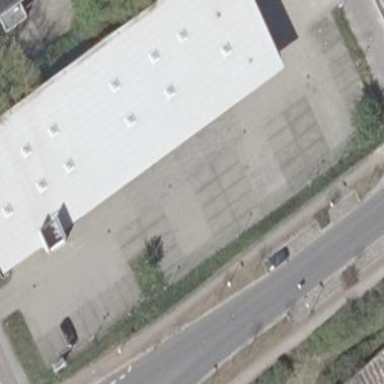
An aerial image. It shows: Parking area with surface.